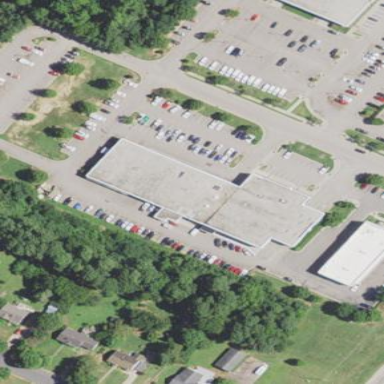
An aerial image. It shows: Commercial building.